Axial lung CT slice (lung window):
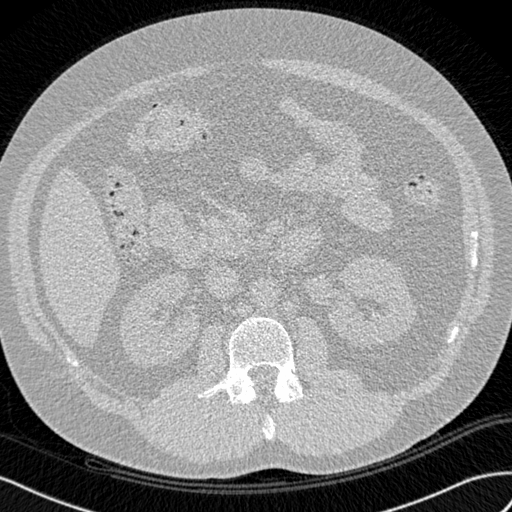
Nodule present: no